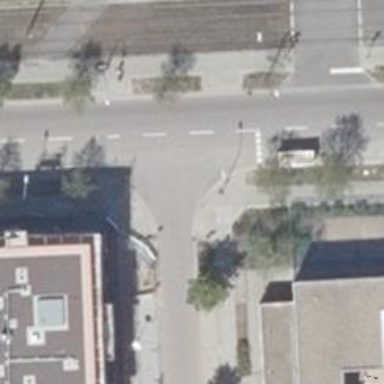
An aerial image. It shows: Unmarked crossing on the road.